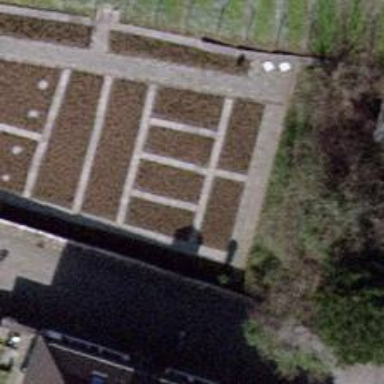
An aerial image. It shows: Footway made of paving stones.